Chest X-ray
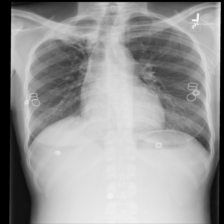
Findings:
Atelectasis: negative
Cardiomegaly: positive
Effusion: negative
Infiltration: negative
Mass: negative
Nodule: negative
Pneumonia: negative
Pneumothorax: positive
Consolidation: negative
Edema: negative
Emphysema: negative
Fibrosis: positive
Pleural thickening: negative
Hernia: negative